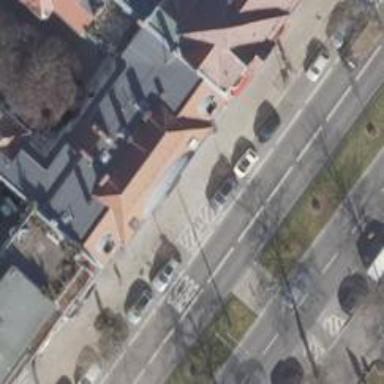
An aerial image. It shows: Unmarked crossing on the road.